Interaction volume radius: 5 \u00c5
Interaction volume height: 20 \u00c5
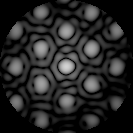
Disorder parameter: 0.2352